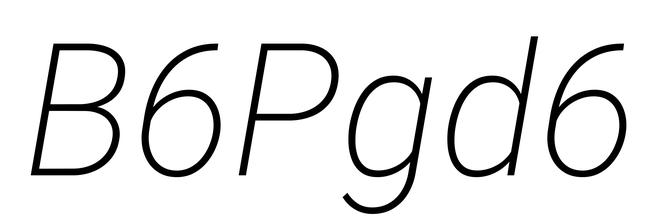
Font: Roboto-Italic_ExtraLight_Italic